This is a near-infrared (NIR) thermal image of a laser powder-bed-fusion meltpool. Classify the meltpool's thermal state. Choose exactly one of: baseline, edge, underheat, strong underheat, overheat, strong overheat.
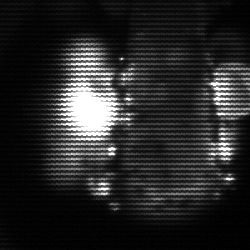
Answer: strong underheat